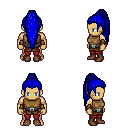
a pixel art fantasy rpg character, male body template, human, tanned skin, leather chest armor, red pants, blue extra-long topknot hairstyle, cloth bracers, brown shoes, four views (front, back, left, right), 2x2 character sprite sheet, small pixel art, hard edges, no anti-aliasing